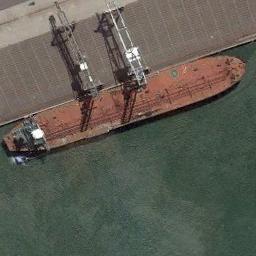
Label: ship